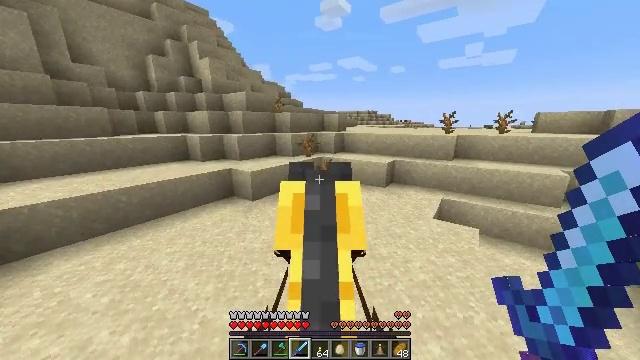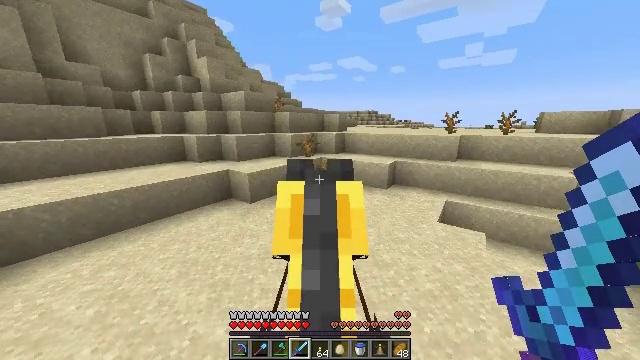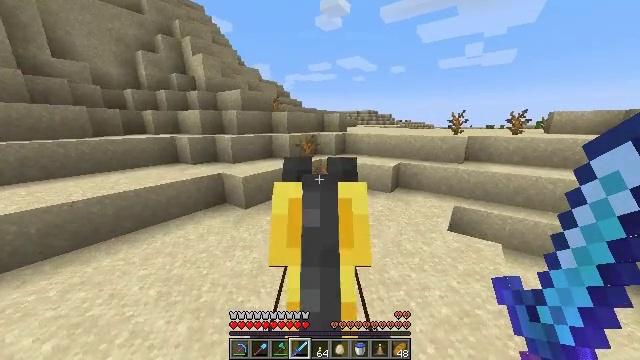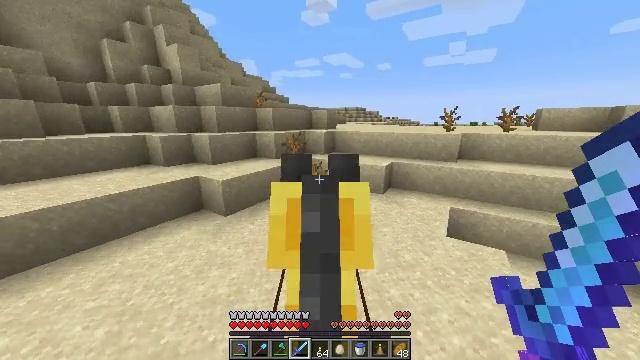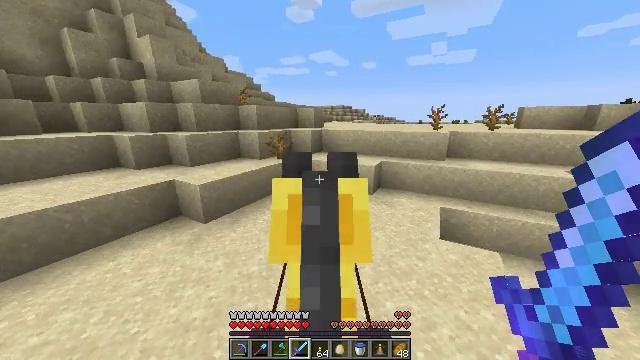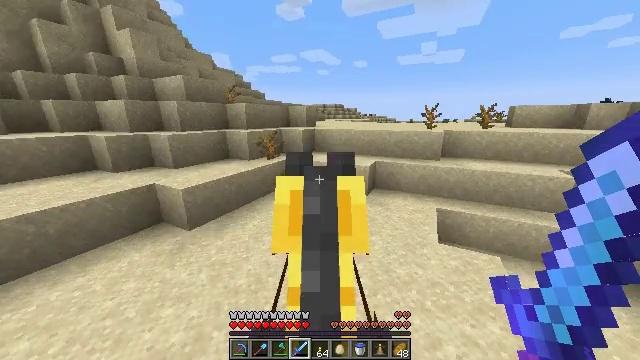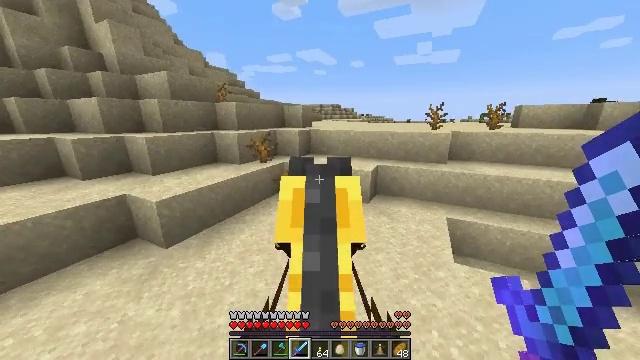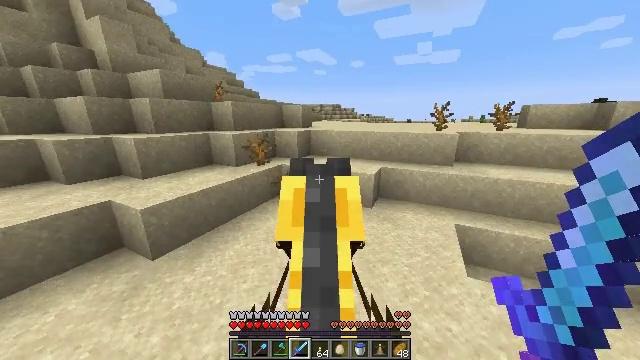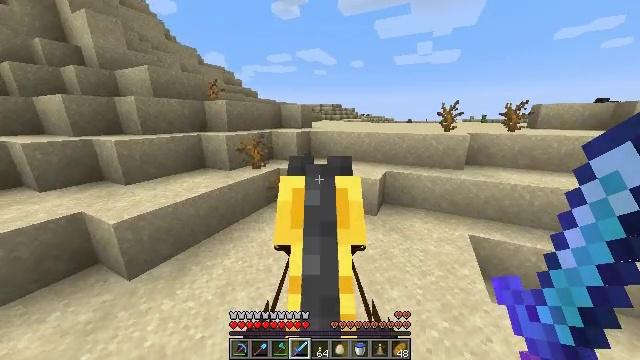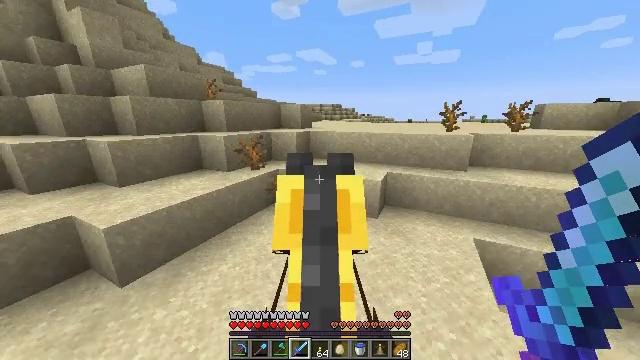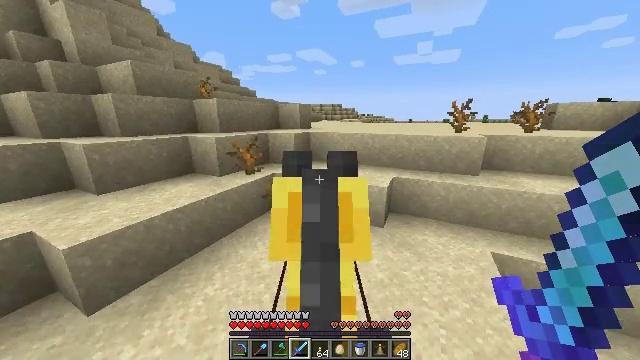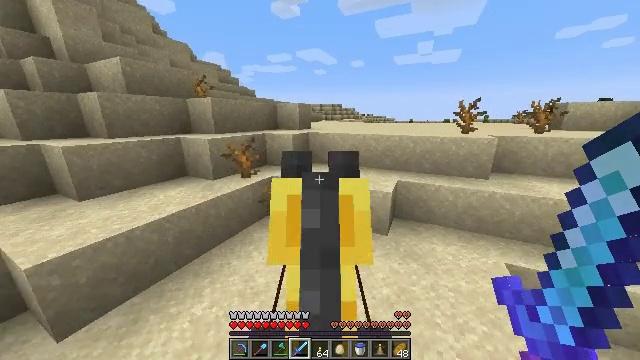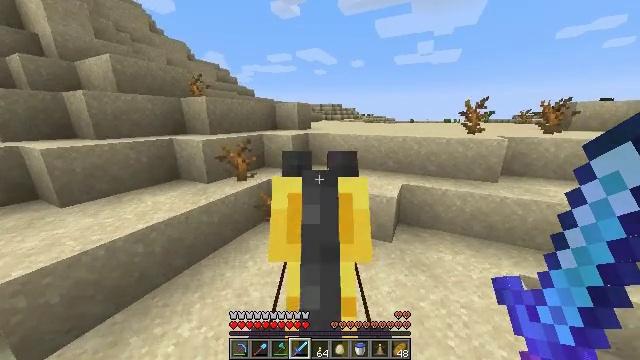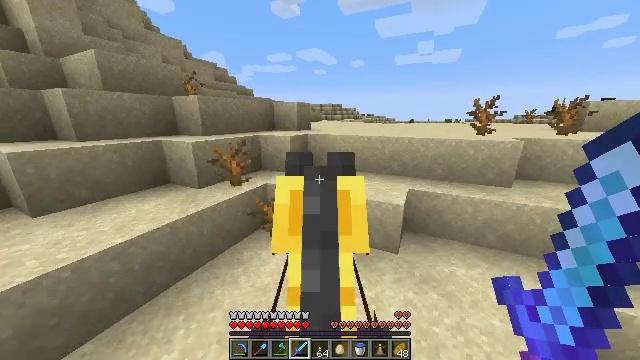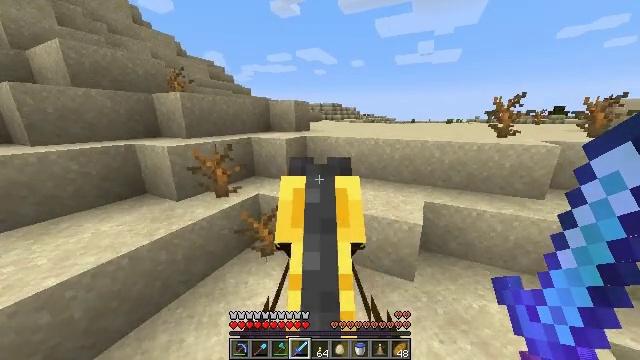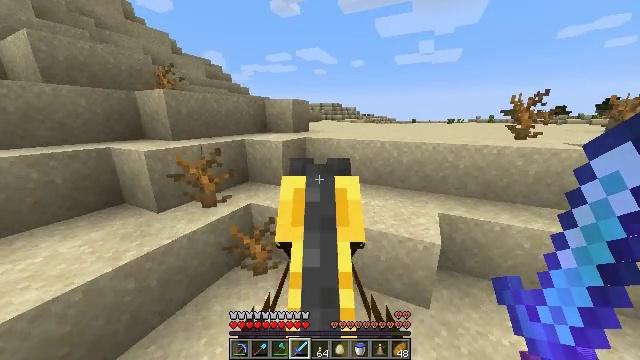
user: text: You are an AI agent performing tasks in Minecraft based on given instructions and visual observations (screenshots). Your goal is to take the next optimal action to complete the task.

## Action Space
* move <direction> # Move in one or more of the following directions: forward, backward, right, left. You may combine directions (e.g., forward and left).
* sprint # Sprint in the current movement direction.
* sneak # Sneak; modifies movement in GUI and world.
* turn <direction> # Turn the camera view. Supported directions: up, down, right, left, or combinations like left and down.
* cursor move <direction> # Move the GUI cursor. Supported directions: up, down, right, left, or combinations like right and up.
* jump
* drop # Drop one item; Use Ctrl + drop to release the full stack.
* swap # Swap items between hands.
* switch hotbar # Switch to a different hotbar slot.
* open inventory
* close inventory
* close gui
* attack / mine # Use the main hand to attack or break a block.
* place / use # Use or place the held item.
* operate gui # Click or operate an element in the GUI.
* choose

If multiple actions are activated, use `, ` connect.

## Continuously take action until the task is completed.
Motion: motion action
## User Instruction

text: Attack the sandstone to break it.
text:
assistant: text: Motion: move forward, sprint
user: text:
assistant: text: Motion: move forward, sprint
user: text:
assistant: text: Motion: move forward, sprint, turn right
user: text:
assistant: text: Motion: move forward, sprint, turn right
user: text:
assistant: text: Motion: move forward, sprint, turn right
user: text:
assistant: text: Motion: move forward, sprint
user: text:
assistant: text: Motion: move forward, sprint
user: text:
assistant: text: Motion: move forward, sprint
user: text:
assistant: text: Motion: move forward, sprint
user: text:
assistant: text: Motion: move forward, sprint
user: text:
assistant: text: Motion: move forward, sprint
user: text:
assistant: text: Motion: move forward, sprint
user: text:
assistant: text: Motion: move forward, sprint
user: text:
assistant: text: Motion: move forward, sprint
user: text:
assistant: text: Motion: move forward, sprint
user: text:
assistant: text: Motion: move forward, sprint
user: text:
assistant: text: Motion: move forward, sprint
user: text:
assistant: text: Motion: move forward, sprint
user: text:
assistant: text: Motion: move forward, sprint
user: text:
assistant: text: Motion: move forward, sprint
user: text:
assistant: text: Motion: move forward, sprint
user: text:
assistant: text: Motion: move forward, sprint
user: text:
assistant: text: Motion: move forward, sprint
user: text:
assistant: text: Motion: move forward, sprint
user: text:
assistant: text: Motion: move forward, sprint
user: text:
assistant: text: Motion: move forward, sprint
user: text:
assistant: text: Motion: move forward, sprint
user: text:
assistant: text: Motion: move forward, sprint
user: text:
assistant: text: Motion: move forward, sprint
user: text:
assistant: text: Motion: move forward, sprint